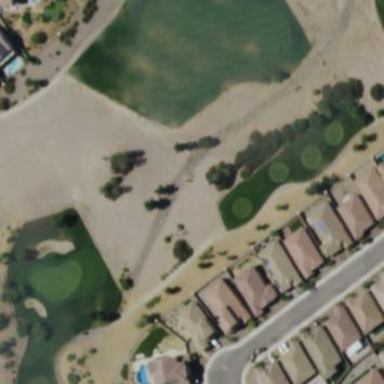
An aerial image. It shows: Area of rough grass used for golf.